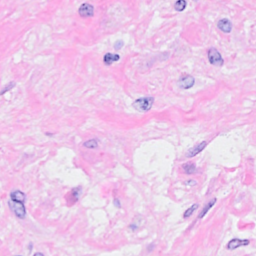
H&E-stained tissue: Breast